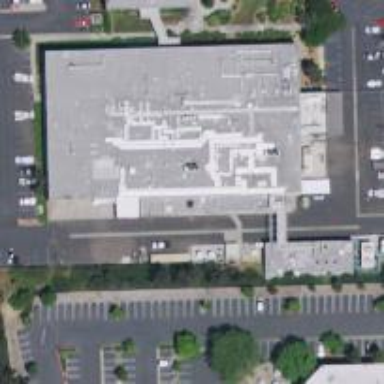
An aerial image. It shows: Industrial building.